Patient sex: M
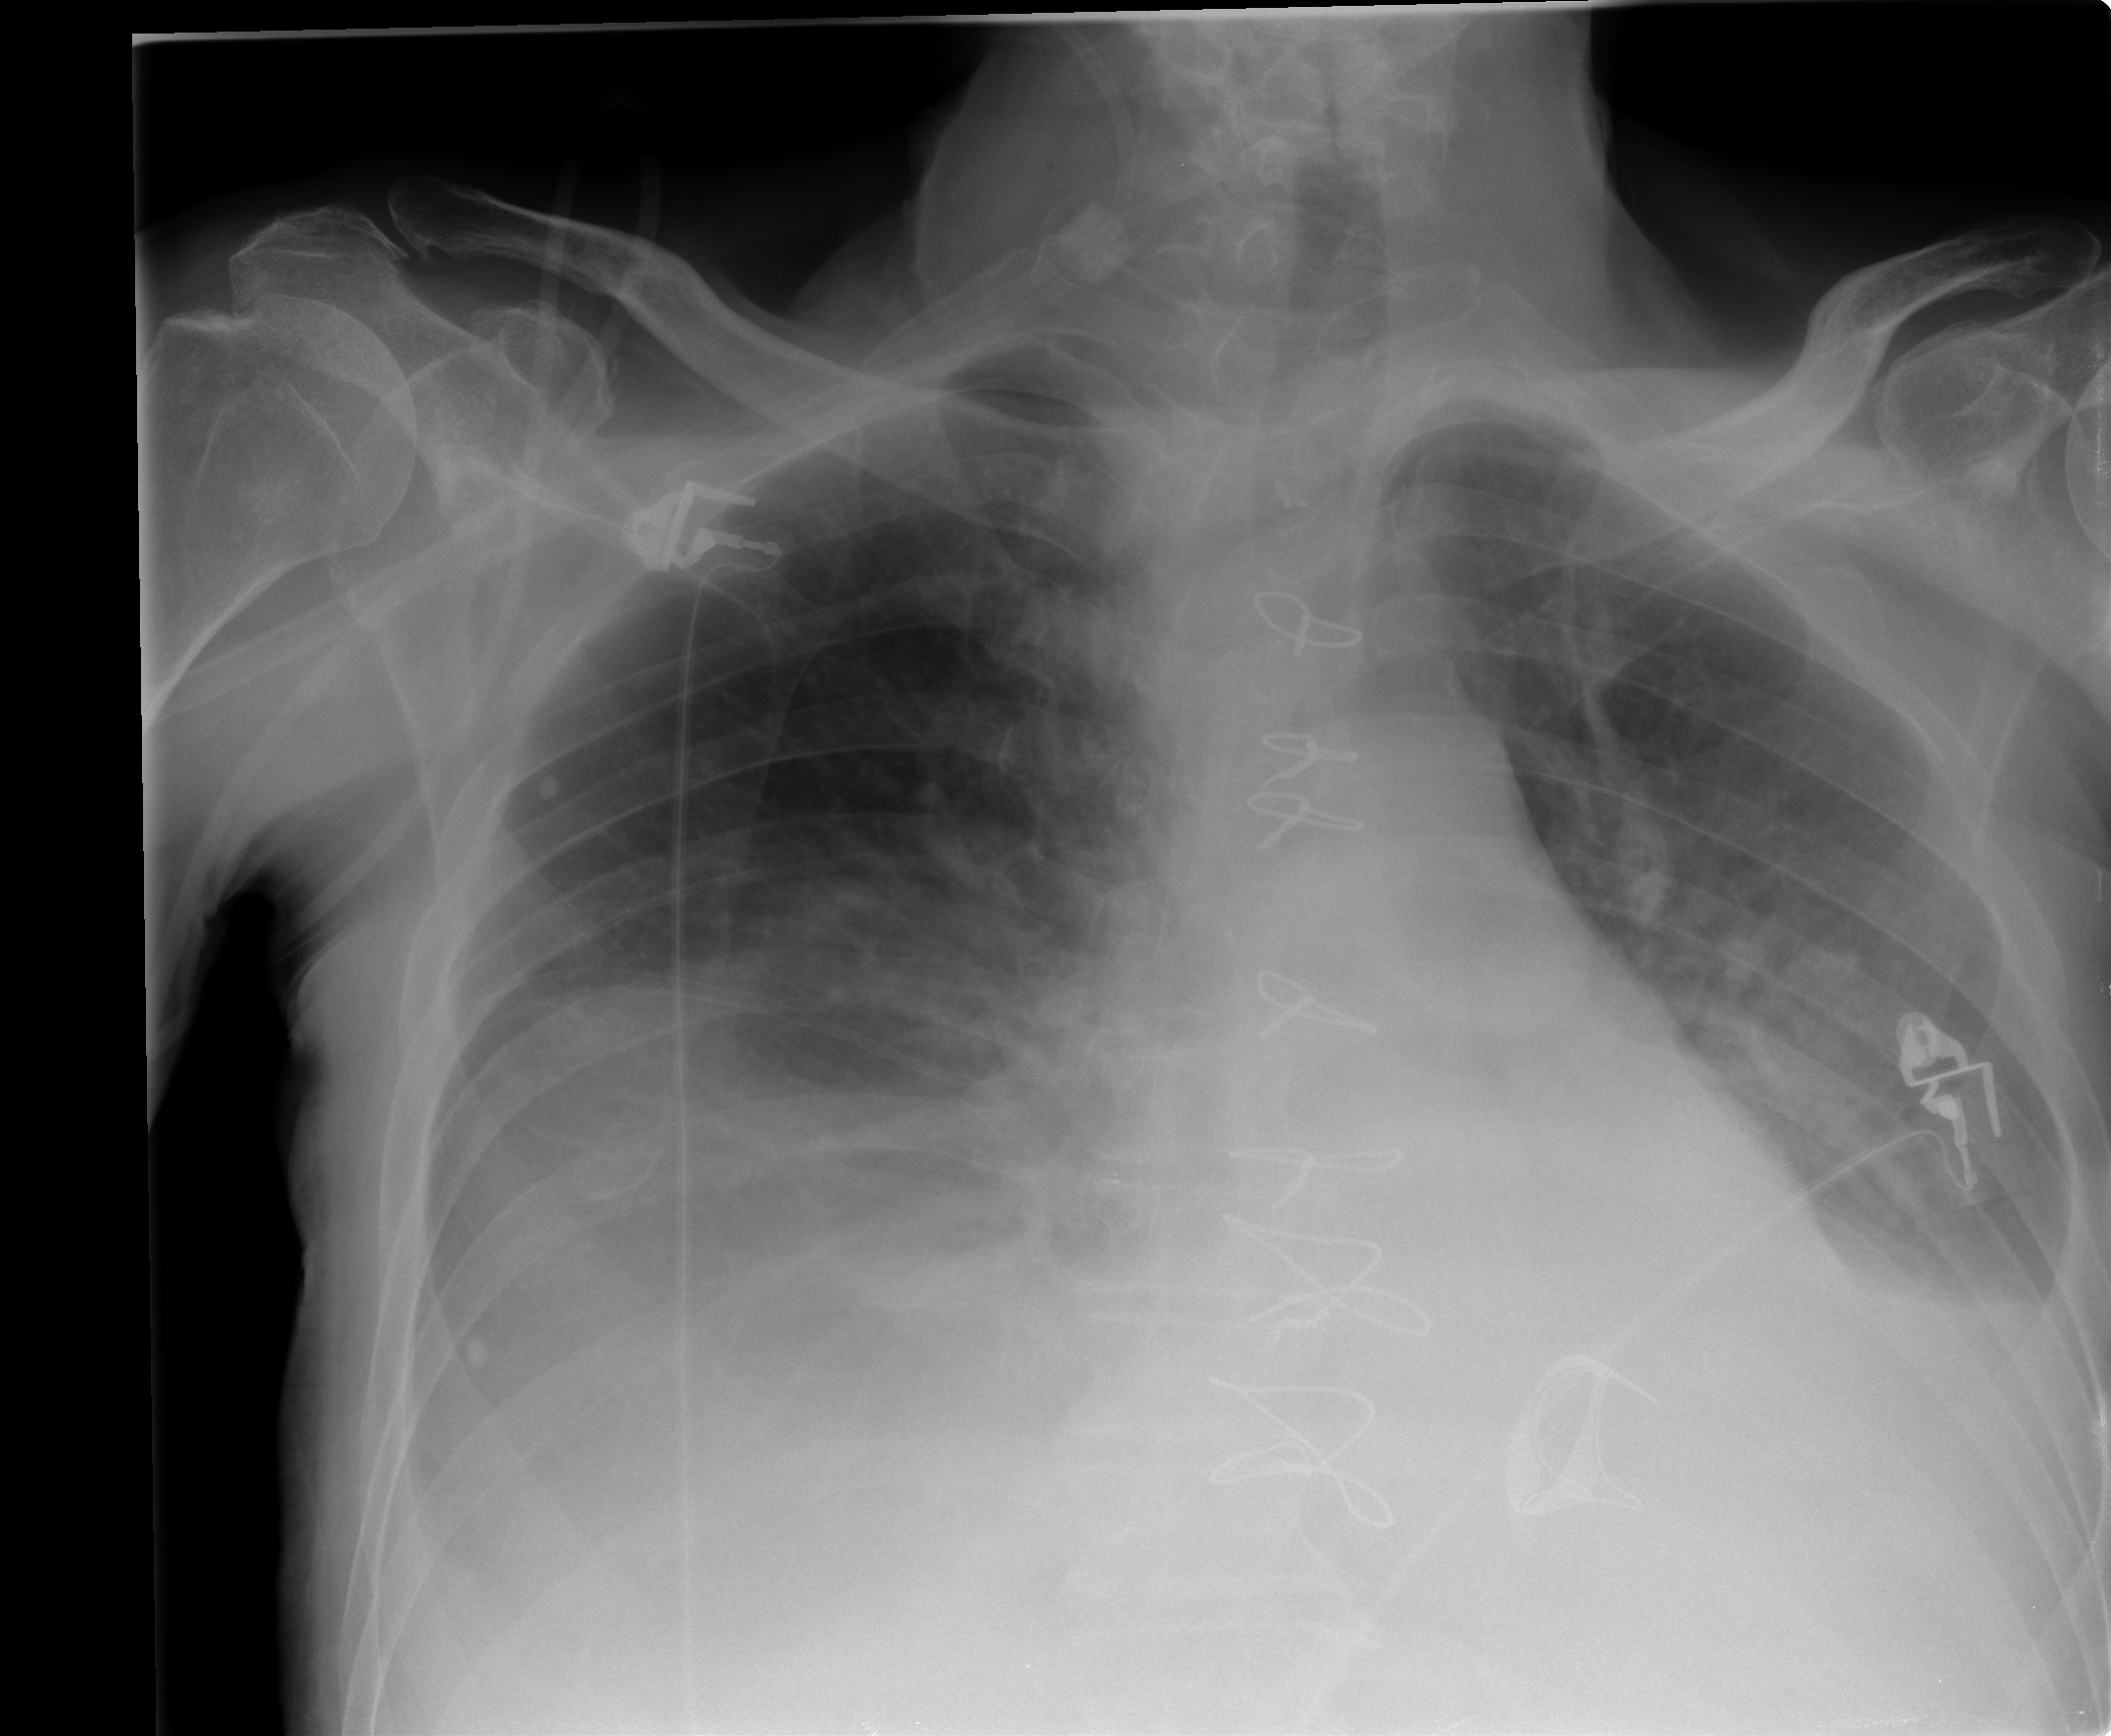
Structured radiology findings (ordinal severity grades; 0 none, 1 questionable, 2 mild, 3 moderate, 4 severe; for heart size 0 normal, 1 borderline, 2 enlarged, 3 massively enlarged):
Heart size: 2
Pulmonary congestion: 2
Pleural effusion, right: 3
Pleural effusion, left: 3
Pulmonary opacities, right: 0
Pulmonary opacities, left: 0
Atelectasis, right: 2
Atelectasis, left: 2